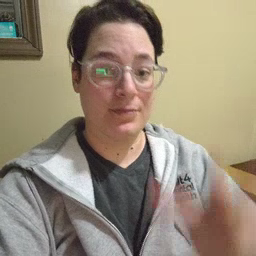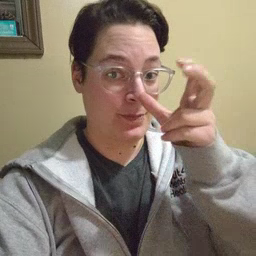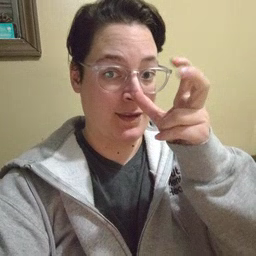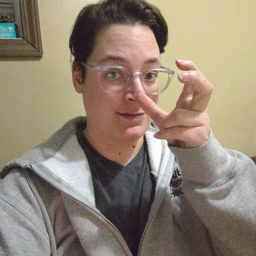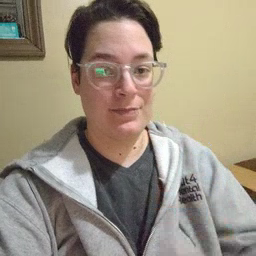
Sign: bug